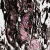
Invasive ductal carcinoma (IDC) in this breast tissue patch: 0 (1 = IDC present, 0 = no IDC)